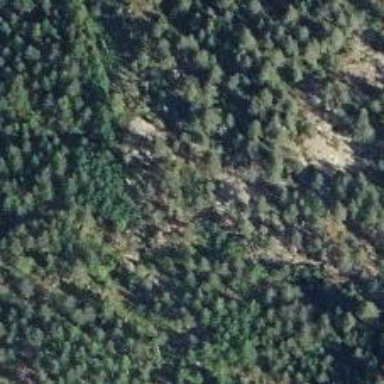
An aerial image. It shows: Natural cliff.